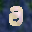
Label: 8